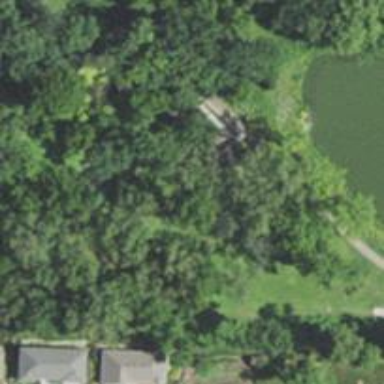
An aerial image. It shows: Disc golf hole.